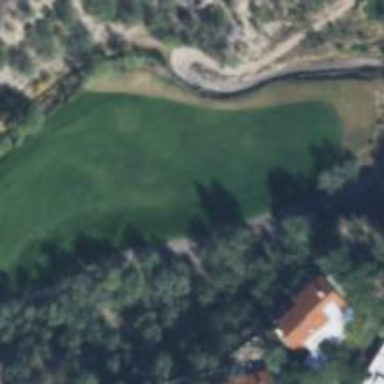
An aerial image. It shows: Golf hole.